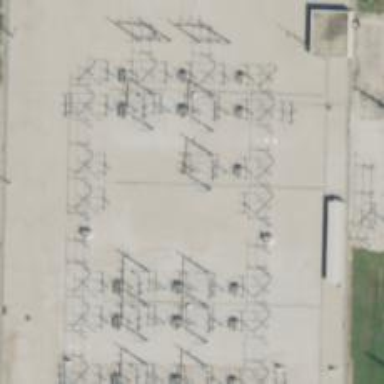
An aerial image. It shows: Switch for power supply.